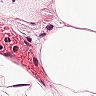
Metastatic tissue present: no